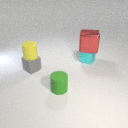
small yellow rubber cylinder above small gray rubber cube